Question: I am developing a custom control. My Custom Control has a listview in it which is suppose to show multiple fields from the binding EF Entity. The output would be something like this

Now what would be the data source for listview as all my Entities has different properties so i am not sure about the binding properties.
> Right now my ListView has one image control, two textblock and one
link labels, how should i determine with which control which property
should bind. > I like to use this control in a RecordListing screen, say 'Client
screen bind to Client entity' and 'Employee screen bind to Employee
entity'.There should be one entity at a time in my control,
Kindly guide me how could i do this is a very genric and logical way.
Thanks
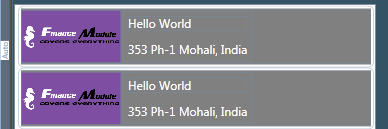
Answer: Like Foovanadil suggested, I would expose a DataSource DependencyProperty. But over and above that I would also expose 5 more string dependency properties. The consumer of the control would then put the names of the properties they want to go in the specific controls.
Let me be more specific:
Think about how a Combobox works, where you can bind their DataSource, but you can also supply a 'DisplayMemberPath' and a 'SelectedValuePath' that specify which properties in the datasource to use.
You could do the same thing with your control:
Expose an "ImagePathMember" property. This will be the of the property that contains the path for the image that goes in the image control
Expose a "LinkPathMember" property. This property will be the of the property that contains the link's path
Expose a "LinkDisplayMember" property. This property will be the of the property that contains the text that the link will look like.
Expose a "TopTextBlockMember" property. This property will be the of the property that contains the text for the top textblock
Expose a "BottomTextBlockMember" property. This property will be the of the property that contains the text for the bottom textblock
Then you just use reflection in the control to determine the value for each listbox item and then bind it to the listboxitem's image control, link, and 2 textblocks
Hope that helps
u_u
---
# EDIT
Ok you asked for some code to point you in the right direction.
### First off: Dependency Properties
'''
public static DependencyProperty ImagePathMemberProperty = DependencyProperty.Register("ImagePathMember", typeof(string), typeof(MyCustomControl), new PropertyMetadata("",ImagePathMemberPropertyChanged));
public static DependencyProperty DataSourceProperty = DependencyProperty.Register("DataSource", typeof(string), typeof(MyCustomControl), new PropertyMetadata("",DataSourceChanged));
public string ImagePathMember
{
get
{
return (string)GetValue(ImagePathMemberProperty);
}
set
{
SetValue(ImagePathMemberProperty, value);
}
}
public string DataSource
{
get
{
return (string)GetValue(DataSourceProperty);
}
set
{
SetValue(DataSourceProperty, value);
}
}
'''
## Code Behind
As it turns out we don't even need reflection. When you use bindings in code, you actually supply a string name for the property, which is handy because the dependency properties we created are really string names of the properties. Lucky us!
'''
private void DataSourceChanged(DependencyObject sender, DependencyPropertyChangedEventArgs e)
{
RecreateBindings();
}
//Repeat this for all the dependencyproperties
private void ImagePathMemberPropertyChanged(DependencyObject sender, DependencyPropertyChangedEventArgs e)
{
RecreateBindings();
}
private void RecreateBindings()
{
//Repeat this for all dependency properties
if(ImagePathMember!=null)
{
Binding ImagePathBinding= new Binding(ImagePathMember);
ImagePathBinding.UpdateSourceTrigger = UpdateSourceTrigger.PropertyChanged;
MyImageControl.SetBinding(ImageControl.ImagePathProperty, ImagePathBinding);
}
}
'''
I wrote this code by hand so its probably all buggy. Also I'm a little worried about the binding, I didn't set a 'Source' because I thought it would bind to the item in the collection, but I'm not sure of this behaviour.
So I'm going to post this now and then give it a test run, and adapt it where required.
Good Luck
u_u
---
# EDIT 2
Ok so things turned out to be alot more complex then I imagined. When the TextBlocks are in a DataTemplate you can't really access them by just calling their name in the code behind.
What you have to do is wait for the ListBox/ListView to generate its items' containers, then use the visualtreehelper to loop through all the children of the listview to find the specific controls you are looking for and bind to them.
This took me such a long time to do because I couldn't find the controls, because I attached an event handler to the ListView's ItemsSourceChanged event, which meant I looked as the ItemsSource property changed, but the containers for these items was generated.
Eventually I found a solution:
## XAML:
In the template of your ListView/ListBox where you have the controls, you need to name them like so:
'''
<ImageControl x:Name="MyImageControl" [...]></ImageControl>
'''
You also need to give a name to your listbox/listview, like so (and bind its ItemsSource to your DataSource property):
'''
<ListBox x:Name="listbox" ItemsSource="{Binding ElementName=me, Path=DataSource, UpdateSourceTrigger=PropertyChanged}" [...]></ListBox>
'''
You will see that the binding has 'ElementName=me'. This is because I am binding to the (i.e. the MyCustomControl). My 'UserControl' has 'x:Name="me"' above the 'xmlns', as this makes it easy for me to bind to properties in the code behind.
## RecreateBindings:
You basically need to revamp the RecreateBindings method. I made a big mistake with my first post, as it needs to be a static method in order to run in the DependencyProperty's PropertyChangedCallBack (i really shouldn't have done the code by hand).
This is what I ended up with:
'''
//Repeat this for all types of controls in your listbox.
private static void RecreateImageControlBindings(ListBox listbox, string controlName, string newPropertyName)
{
if (!string.IsNullOrEmpty(newPropertyName))
{
if (listbox.Items.Count > 0)
{
for (int i = 0; i < listbox.Items.Count; i++)
{
ListBoxItem item = listbox.ItemContainerGenerator.ContainerFromIndex(i) as ListBoxItem;
if (item != null)
{
Binding imageControlBinding = new Binding(newPropertyName);
imageControlBinding.UpdateSourceTrigger = UpdateSourceTrigger.PropertyChanged;
ImageControl t = FindDescendant<ImageControl>(item, controlName);
if (t != null)
BindingOperations.SetBinding(t, ImageControl.ImagePath, imageControlBinding);
}
}
}
}
}
'''
As you can see, now you need a RecreateBindings method for all the different types of controls in your listview/listbox. There is prolly a more generic way of doing it, but you can sort that out yourself. I can't be doing all the work :P
What the code is doing is it goes through the items in the listbox and gets their container. The ImageControl, once generated, will be a child of that container. So we go get the ImageControl via the help of the FindDescendants method I adapted from <URL>.
Here is that method:
## FindDescendant method
'''
public static T FindDescendant<T>(DependencyObject obj,string objectName) where T : FrameworkElement
{
// Check if this object is the specified type
if (obj is T && ((T)obj).Name == objectName)
return obj as T;
// Check for children
int childrenCount = VisualTreeHelper.GetChildrenCount(obj);
if (childrenCount < 1)
return null;
// First check all the children
for (int i = 0; i < childrenCount; i++)
{
DependencyObject child = VisualTreeHelper.GetChild(obj, i);
if (child is T && ((T)child).Name == objectName)
return child as T;
}
// Then check the childrens children
for (int i = 0; i < childrenCount; i++)
{
DependencyObject child = FindDescendant<T>(VisualTreeHelper.GetChild(obj, i), objectName);
if (child != null && child is T && ((T)child).Name == objectName)
return child as T;
}
return null;
}
'''
The only adaptation I did was add the check for the name of the control. We have 2 TextBlocks in our ListBoxItem, so the original method would only return the first one. We need to check the names so we can do bindings on both.
## PropertyCallBack Methods:
So because the RecreateBindings method was split up, we need to change the PropertyChangedCallBacks to call the RecreateBindings methods specific to each property. The datasource property will have all the RecreateBindings methods in it.
'''
private static void DataSourceChanged(DependencyObject sender, DependencyPropertyChangedEventArgs e)
{
//Put the RecreateBindings for all the properties here:
RecreateImageControlBindings(((MyCustomControl)sender).listbox, "MyImageControl", ((MyCustomControl)sender).ImagePathMember);
}
//Repeat this for all the dependencyproperties
private void ImagePathMemberPropertyChanged(DependencyObject sender, DependencyPropertyChangedEventArgs e)
{
RecreateImageControlBindings(((MyCustomControl)sender).listbox, "MyImageControl", ((MyCustomControl)sender).ImagePathMember);
}
'''
Please note here that MyCustomControl is the Type of this control you are creating.
## Constructor and attached event handler:
Lastly we need to add a line to the constructor that adds an event handler to the ListBox's ItemContainerGenerator, so we can check when the item container is generated, and we can attach our bindings.:
'''
public MyCustomControl()
{
InitializeComponent();
listview.ItemContainerGenerator.StatusChanged += new EventHandler(ItemContainerGenerator_StatusChanged);
}
void ItemContainerGenerator_StatusChanged(object sender, EventArgs e)
{
if (listview.ItemContainerGenerator.Status
== System.Windows.Controls.Primitives.GeneratorStatus.ContainersGenerated)
{
//Do this for all the different bindings we want
RecreateImageControlBindings(listview, "MyImageControl", ImagePathMember);
}
}
'''
That should be it. If you need any help/have any questions let me know
u_u